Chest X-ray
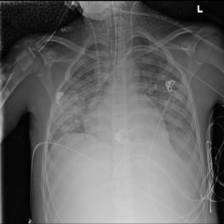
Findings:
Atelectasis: negative
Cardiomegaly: negative
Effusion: negative
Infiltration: positive
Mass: negative
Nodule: negative
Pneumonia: negative
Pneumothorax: negative
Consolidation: negative
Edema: negative
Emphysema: negative
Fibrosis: negative
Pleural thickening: negative
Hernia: negative